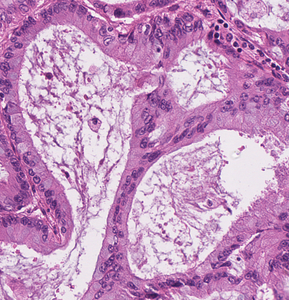
Tumor epithelial tissue: yes
Tumor-associated stroma tissue: yes
Normal tissue: no